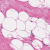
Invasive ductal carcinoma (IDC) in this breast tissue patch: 0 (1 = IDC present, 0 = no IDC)